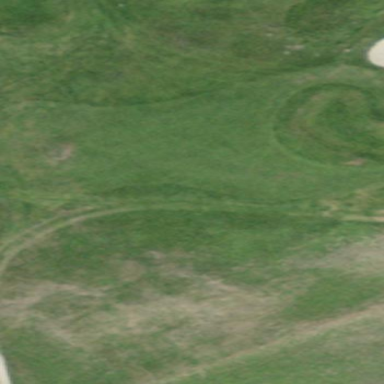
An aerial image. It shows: Grassy area designated as golf fairway.